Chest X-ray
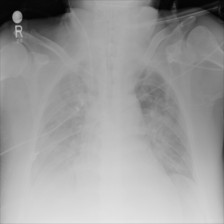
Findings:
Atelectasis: negative
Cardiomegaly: negative
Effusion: negative
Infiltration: positive
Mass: negative
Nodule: negative
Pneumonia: negative
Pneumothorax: negative
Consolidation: negative
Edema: negative
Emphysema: negative
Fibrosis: negative
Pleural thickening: negative
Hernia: negative